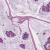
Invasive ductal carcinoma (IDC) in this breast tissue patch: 1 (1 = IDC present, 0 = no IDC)